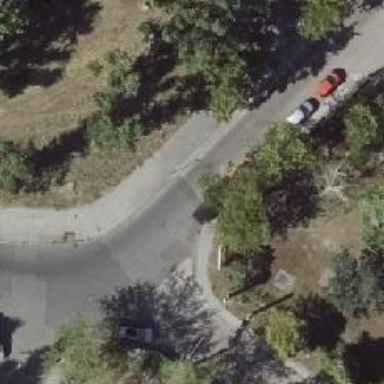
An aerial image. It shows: Residential road with concrete surface. There is parallel on-street parking available on the left lane.